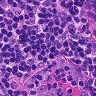
Metastatic tissue present: no